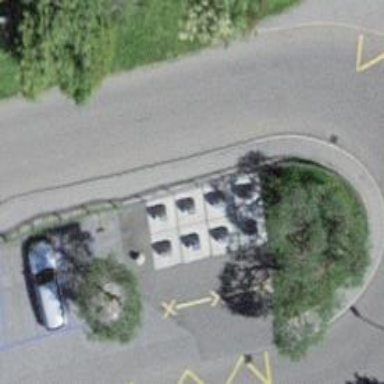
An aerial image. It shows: Recycling container at amenity designated for recycling.